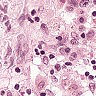
Metastatic tissue present: yes